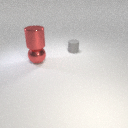
large red metal sphere in front of small gray rubber cylinder